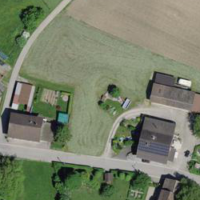
EUNIS habitat code: 55
Species observed at this site:
Clematis vitalba